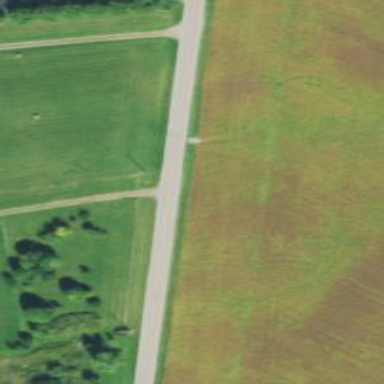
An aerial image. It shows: Driveway leading to service road.